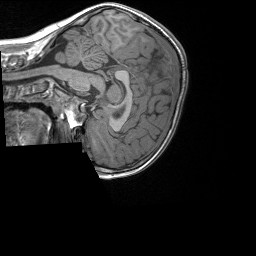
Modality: T1w
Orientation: sagittal
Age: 7
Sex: female
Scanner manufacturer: siemens
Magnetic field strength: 3 T
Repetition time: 1.65 s
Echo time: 0.00203 s